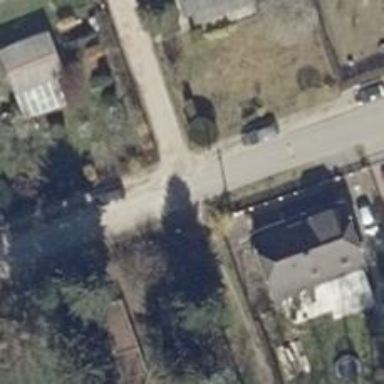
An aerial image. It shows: Residential road with ground surface.